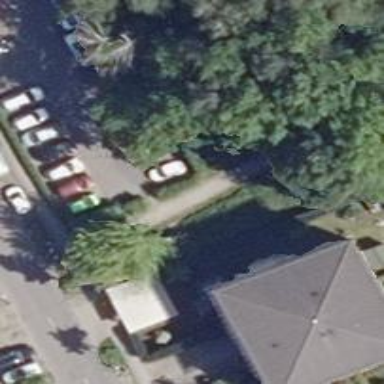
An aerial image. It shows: Compacted footway.